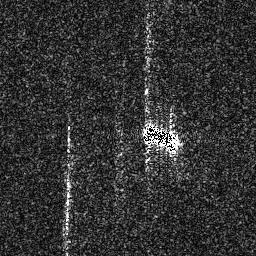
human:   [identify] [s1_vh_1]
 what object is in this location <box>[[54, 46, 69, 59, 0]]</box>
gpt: <ref>1 medium ship at the center</ref>